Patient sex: M
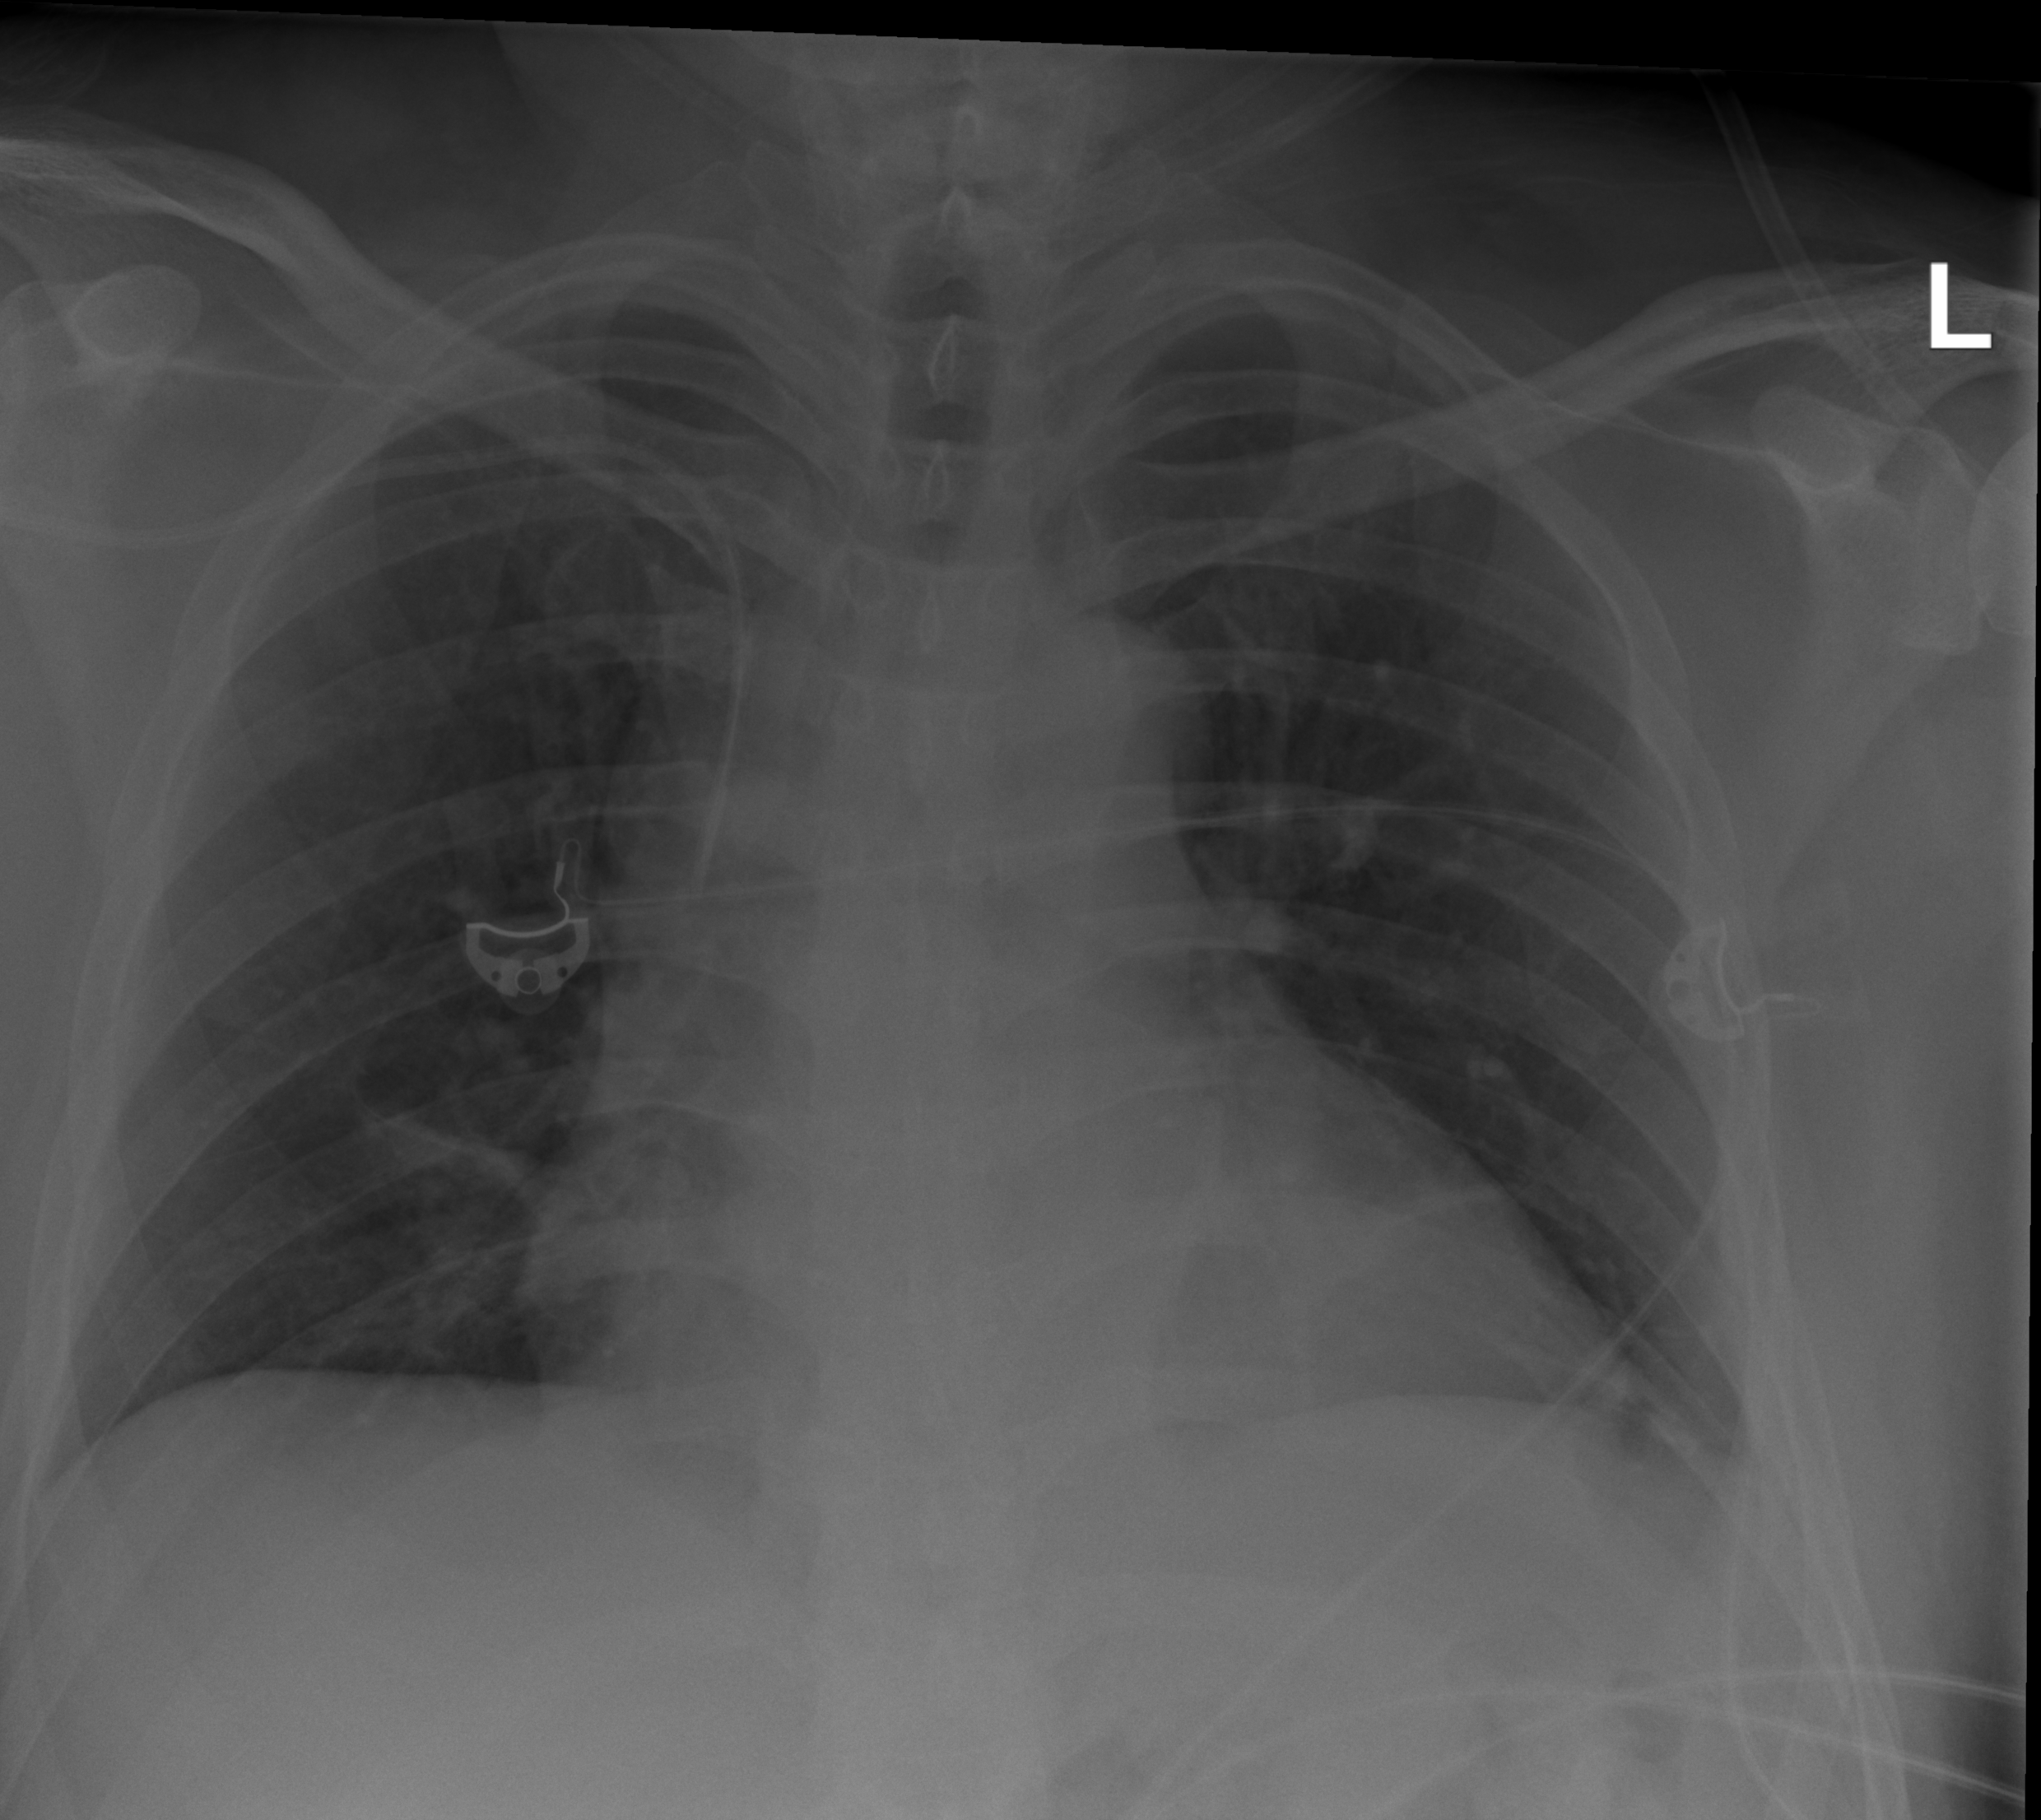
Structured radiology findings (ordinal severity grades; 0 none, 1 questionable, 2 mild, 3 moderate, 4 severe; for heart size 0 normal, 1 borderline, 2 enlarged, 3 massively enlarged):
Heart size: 2
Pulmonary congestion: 0
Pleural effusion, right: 0
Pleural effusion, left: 0
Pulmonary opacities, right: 0
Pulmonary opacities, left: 0
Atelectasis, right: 2
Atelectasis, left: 0